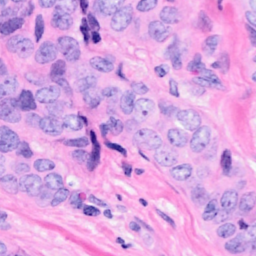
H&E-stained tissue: Breast